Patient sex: M
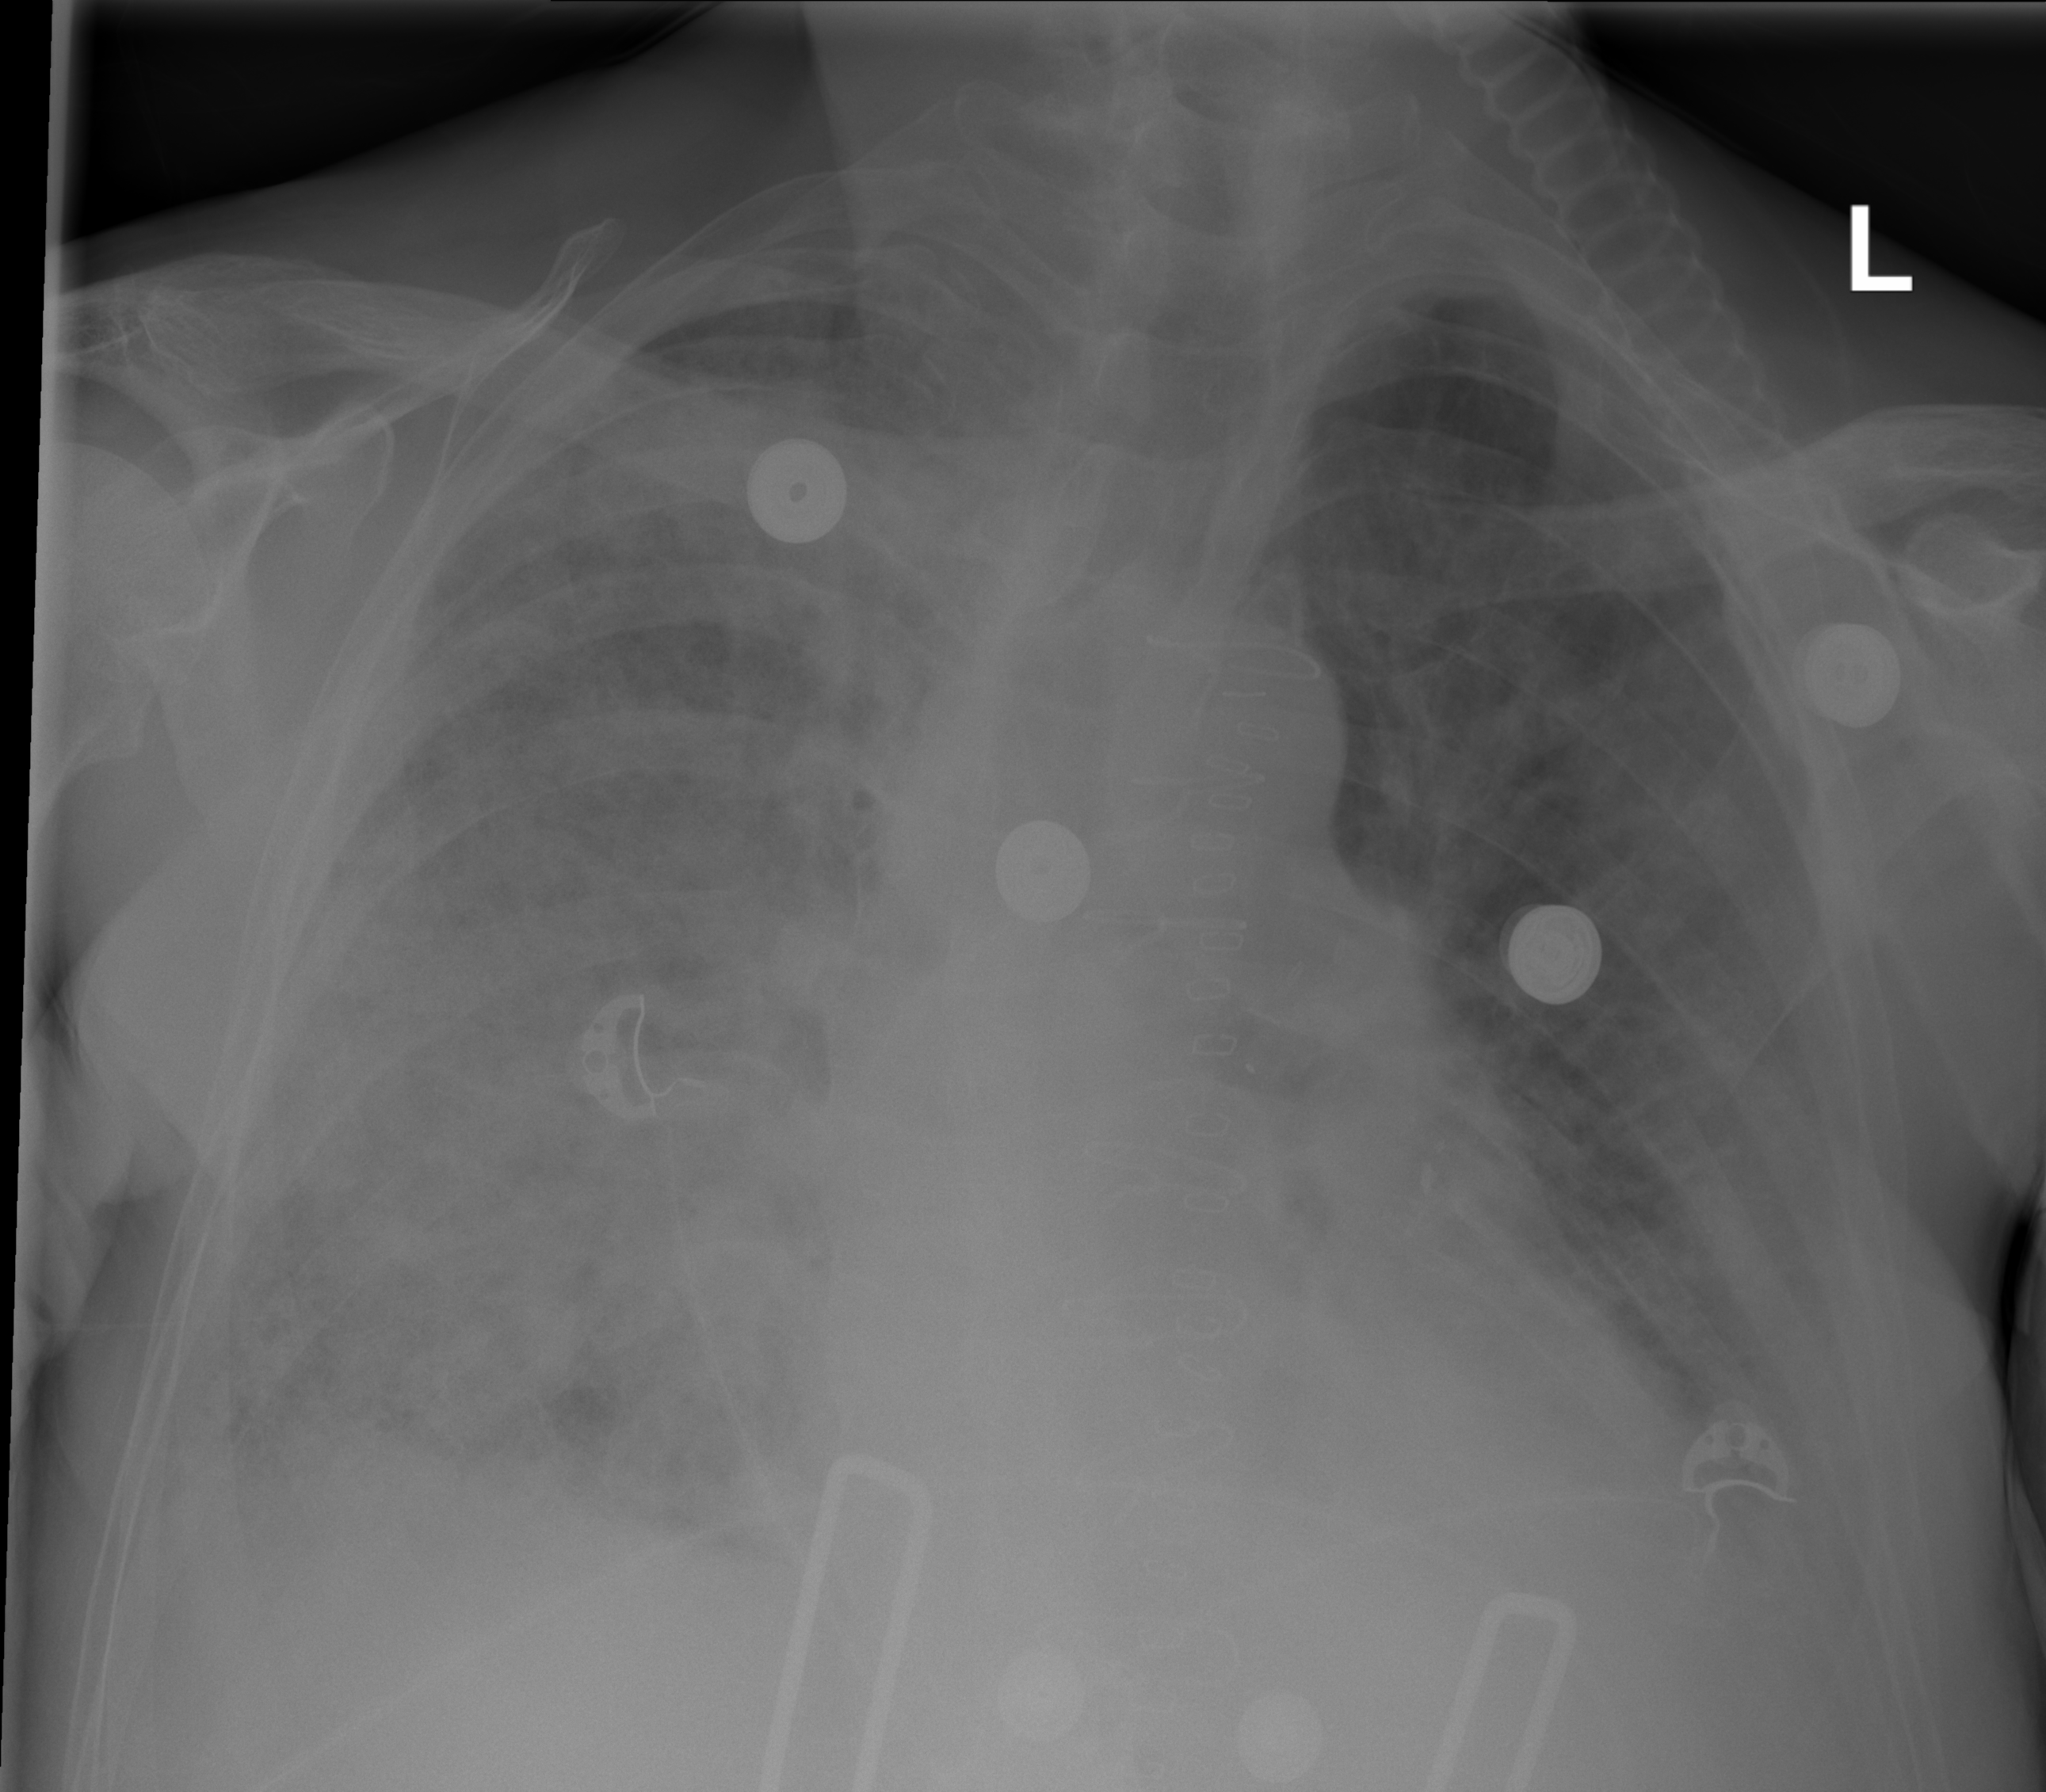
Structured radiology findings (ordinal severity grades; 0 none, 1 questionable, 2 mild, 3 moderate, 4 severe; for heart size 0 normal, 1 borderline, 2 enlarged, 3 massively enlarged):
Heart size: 2
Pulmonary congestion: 2
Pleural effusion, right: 0
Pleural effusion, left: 2
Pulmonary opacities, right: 4
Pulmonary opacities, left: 1
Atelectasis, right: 2
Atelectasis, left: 2